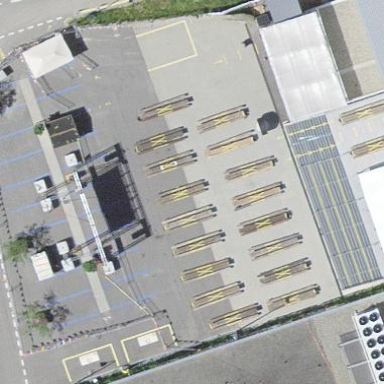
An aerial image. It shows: Parking area with surface.